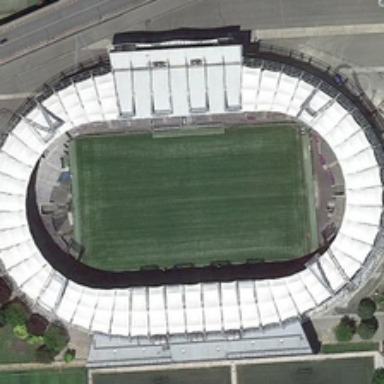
This is an ellipse gym .